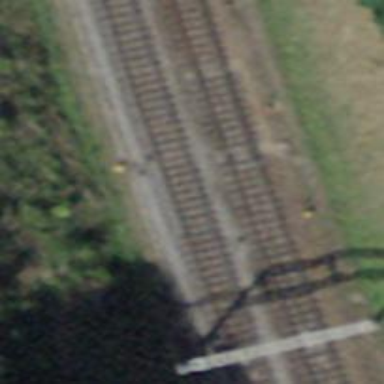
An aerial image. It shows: Railway switch.